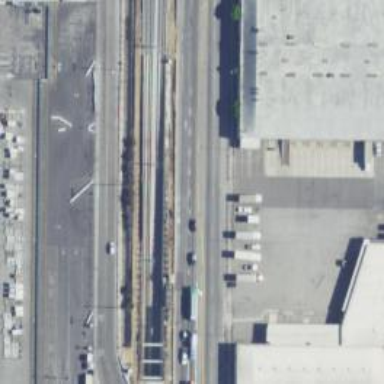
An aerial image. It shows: Light rail railway with electrified contact lines running along embankment.